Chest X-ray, PA view. Patient: 47 years old, sex M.
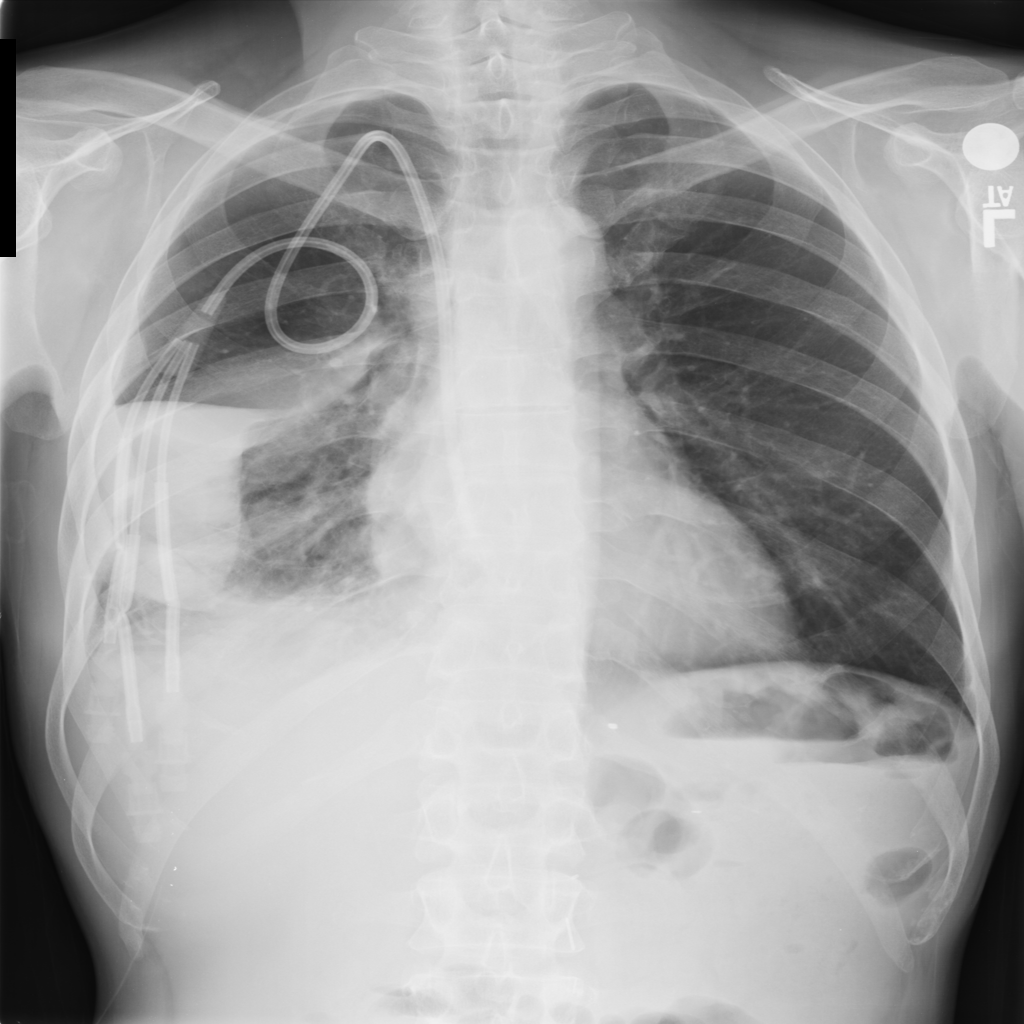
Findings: No Finding